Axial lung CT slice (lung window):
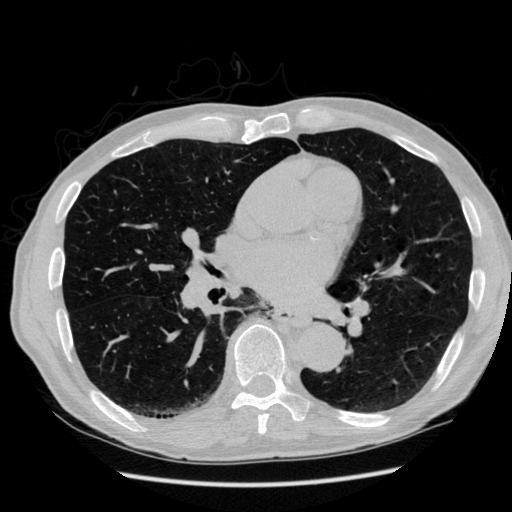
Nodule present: no